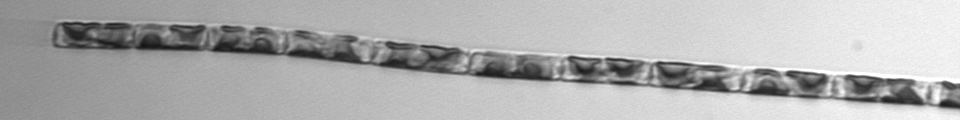
Label: Guinardia_delicatula